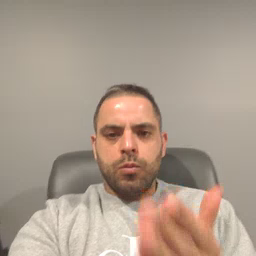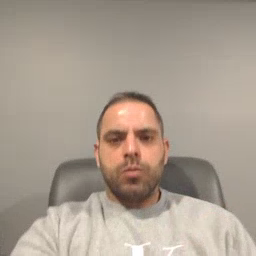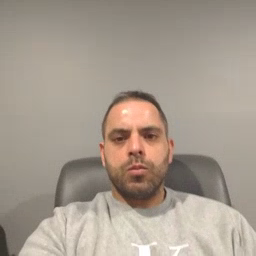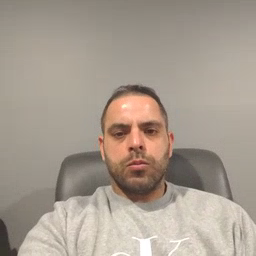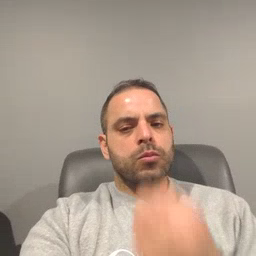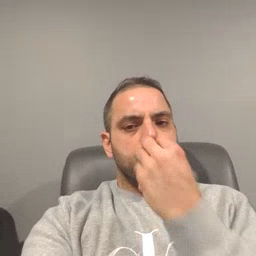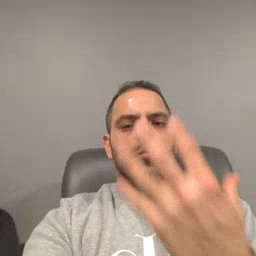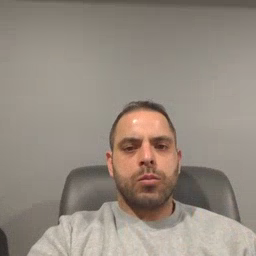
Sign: blow